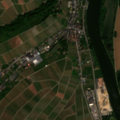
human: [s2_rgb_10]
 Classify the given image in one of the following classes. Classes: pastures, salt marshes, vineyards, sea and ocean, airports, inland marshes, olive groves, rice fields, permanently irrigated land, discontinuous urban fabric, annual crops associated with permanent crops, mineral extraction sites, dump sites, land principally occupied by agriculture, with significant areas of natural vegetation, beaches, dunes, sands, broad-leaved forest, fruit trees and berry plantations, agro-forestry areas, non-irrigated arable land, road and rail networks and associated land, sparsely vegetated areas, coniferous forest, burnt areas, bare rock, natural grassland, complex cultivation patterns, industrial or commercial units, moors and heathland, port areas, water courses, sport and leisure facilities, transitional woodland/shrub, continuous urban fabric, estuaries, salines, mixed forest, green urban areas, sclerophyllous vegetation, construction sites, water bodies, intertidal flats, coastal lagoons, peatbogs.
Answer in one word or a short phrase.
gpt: discontinuous urban fabric, vineyards, broad-leaved forest, water courses